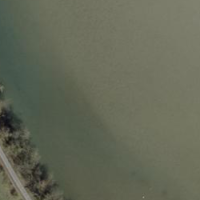
EUNIS habitat code: 15
Species observed at this site:
Quercus robur
Anas acuta
Podiceps cristatus
Larus michahellis
Cygnus olor
Fulica atra
Anas platyrhynchos
Erithacus rubecula
Aythya ferina
Tringa glareola
Aythya fuligula
Tadorna tadorna
Chlidonias niger